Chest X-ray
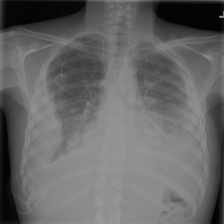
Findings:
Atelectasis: negative
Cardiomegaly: negative
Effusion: negative
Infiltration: negative
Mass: positive
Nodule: positive
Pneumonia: negative
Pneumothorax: negative
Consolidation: negative
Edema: negative
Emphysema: negative
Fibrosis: negative
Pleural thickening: negative
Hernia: negative